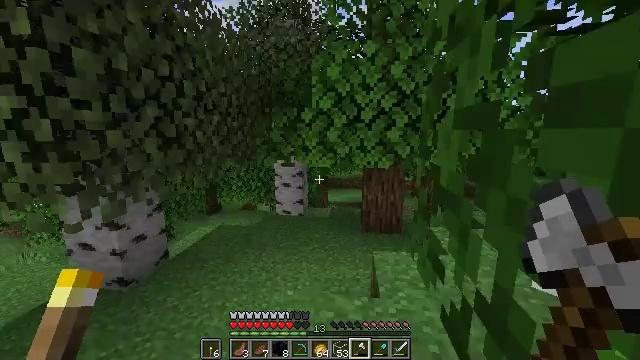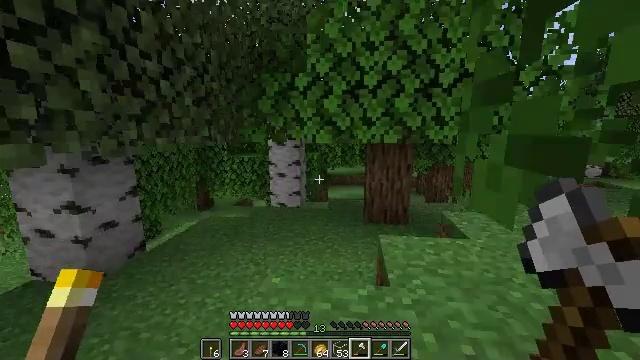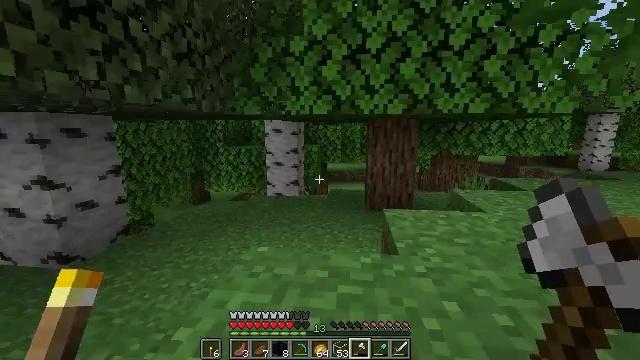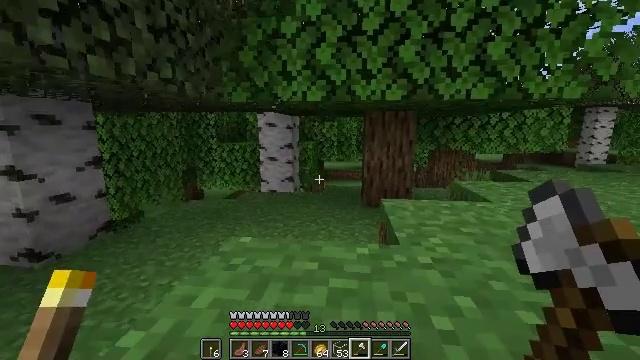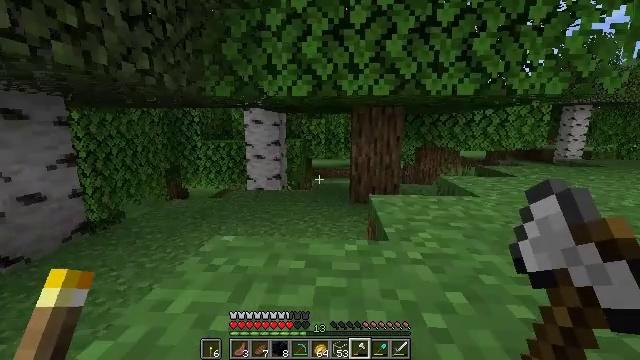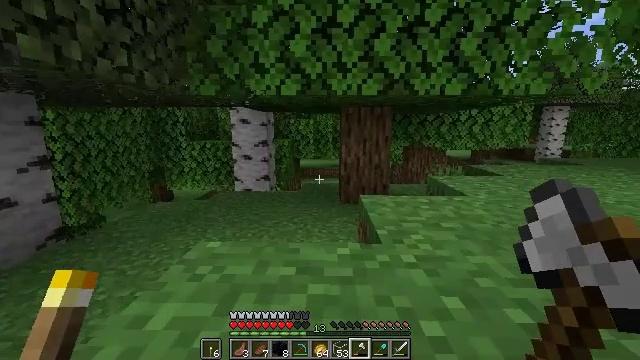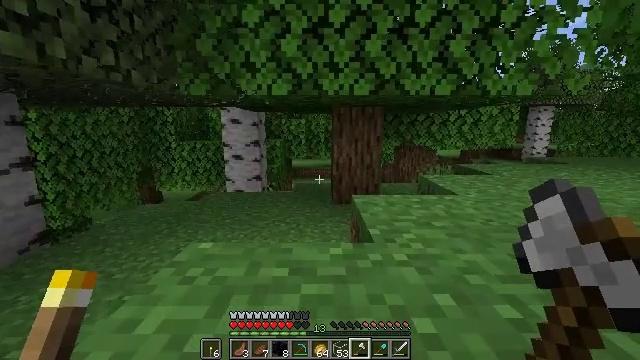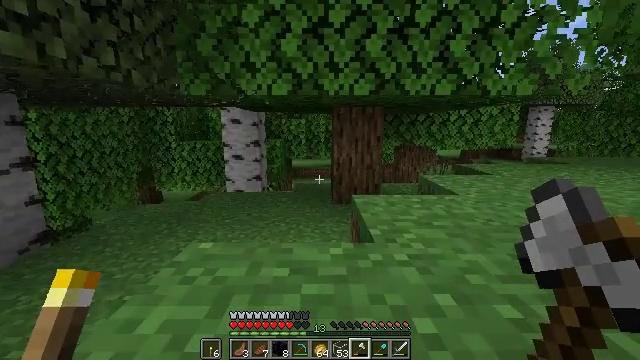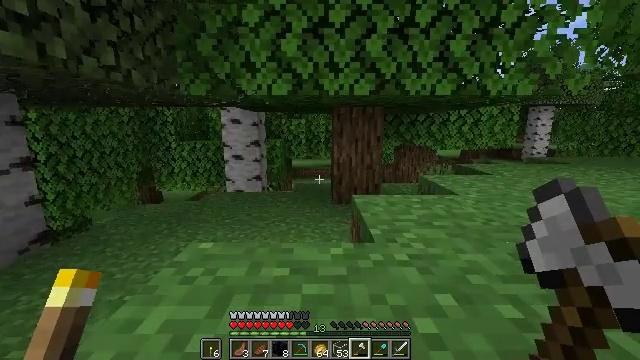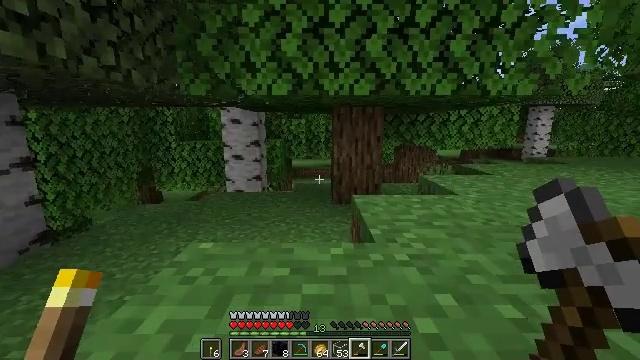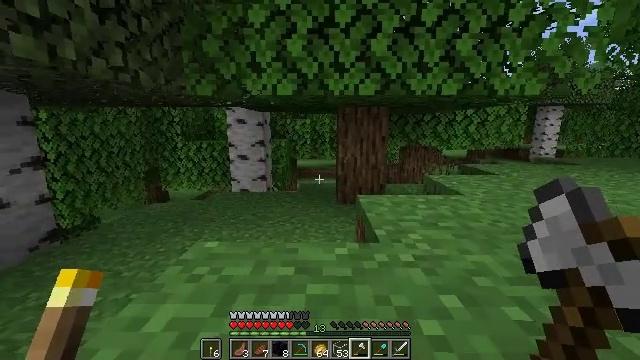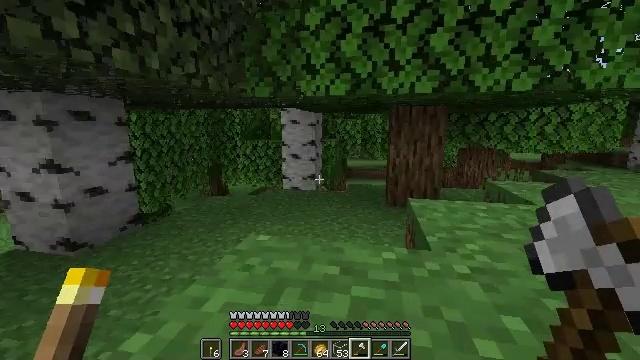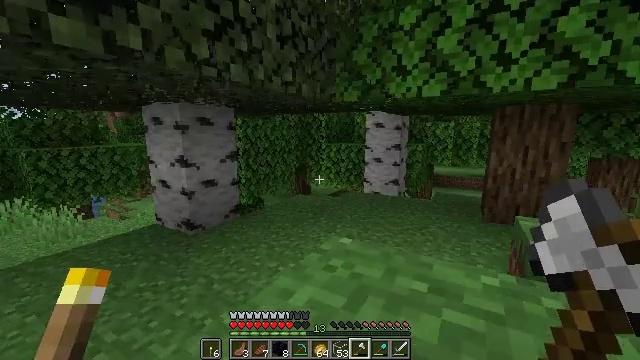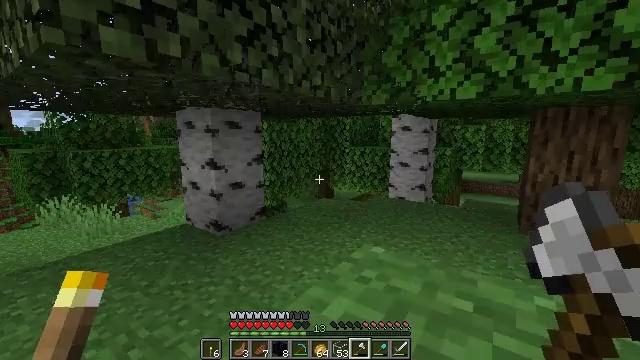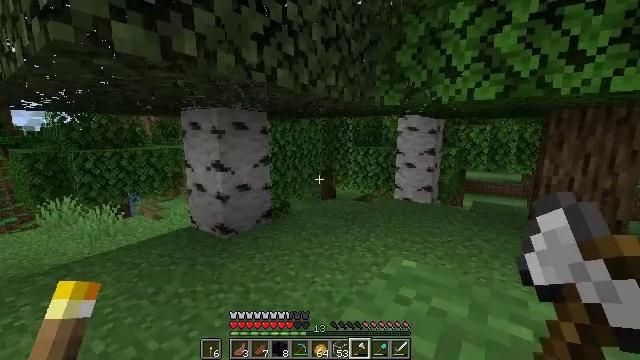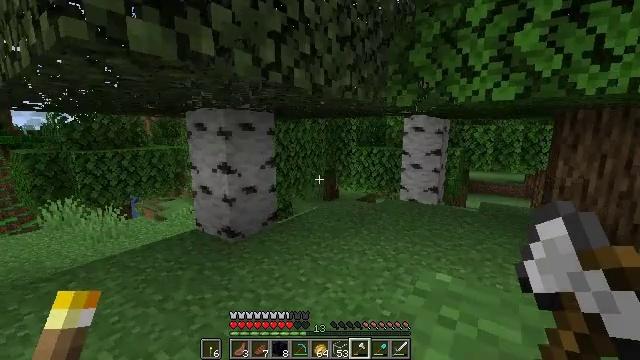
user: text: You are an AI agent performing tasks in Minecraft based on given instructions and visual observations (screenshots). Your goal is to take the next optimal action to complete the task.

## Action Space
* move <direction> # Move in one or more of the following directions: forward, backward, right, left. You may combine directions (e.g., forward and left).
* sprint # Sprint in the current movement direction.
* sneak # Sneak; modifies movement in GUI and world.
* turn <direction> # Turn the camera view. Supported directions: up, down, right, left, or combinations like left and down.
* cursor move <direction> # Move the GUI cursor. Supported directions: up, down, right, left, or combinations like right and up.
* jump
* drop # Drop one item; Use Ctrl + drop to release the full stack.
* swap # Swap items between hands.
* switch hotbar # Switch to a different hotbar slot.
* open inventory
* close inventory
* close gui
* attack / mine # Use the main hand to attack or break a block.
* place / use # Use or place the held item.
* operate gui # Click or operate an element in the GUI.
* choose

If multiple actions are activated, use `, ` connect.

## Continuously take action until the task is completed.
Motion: motion action
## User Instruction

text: Gather sugar cane for crafting.
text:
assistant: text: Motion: no_op
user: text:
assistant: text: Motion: no_op
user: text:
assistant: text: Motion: no_op
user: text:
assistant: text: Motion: turn right
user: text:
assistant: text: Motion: turn right
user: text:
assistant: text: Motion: turn right
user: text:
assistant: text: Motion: no_op
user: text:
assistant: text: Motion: no_op
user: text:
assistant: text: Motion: no_op
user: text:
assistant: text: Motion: turn left
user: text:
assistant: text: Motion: turn left
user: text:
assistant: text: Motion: move forward, turn left
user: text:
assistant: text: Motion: move forward and move left, turn left
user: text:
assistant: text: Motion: move forward and move left
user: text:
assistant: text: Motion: move forward and move left
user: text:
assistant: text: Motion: move forward and move left, turn right
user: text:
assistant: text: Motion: move forward and move left, turn right
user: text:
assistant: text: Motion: move forward and move left, turn right
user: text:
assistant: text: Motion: move forward and move left, turn right
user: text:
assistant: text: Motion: move forward and move left, turn right
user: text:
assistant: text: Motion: move forward
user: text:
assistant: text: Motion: move forward, turn right
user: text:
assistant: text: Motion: move forward, turn right
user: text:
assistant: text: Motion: move forward, turn right
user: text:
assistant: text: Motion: move forward, sprint
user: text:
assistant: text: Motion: move forward, sprint, turn right
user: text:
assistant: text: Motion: move forward, sprint, turn right
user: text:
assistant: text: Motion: move forward, sprint, turn right and down
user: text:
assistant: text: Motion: move forward, turn right
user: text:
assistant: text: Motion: move forward